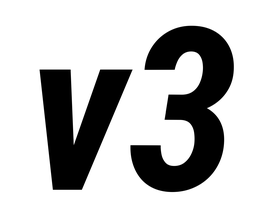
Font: Roboto-Italic_Condensed_Bold_Italic